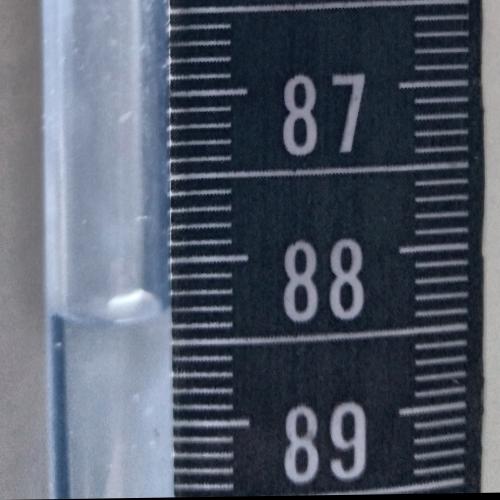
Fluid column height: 88.3 cm